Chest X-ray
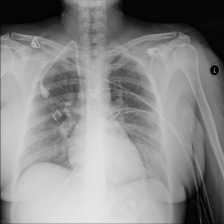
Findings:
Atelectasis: negative
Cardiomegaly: negative
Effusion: negative
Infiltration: negative
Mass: negative
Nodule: negative
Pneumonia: negative
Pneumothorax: negative
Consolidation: negative
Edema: negative
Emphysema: negative
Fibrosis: negative
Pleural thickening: negative
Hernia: negative